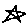
Label: star